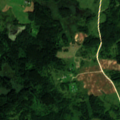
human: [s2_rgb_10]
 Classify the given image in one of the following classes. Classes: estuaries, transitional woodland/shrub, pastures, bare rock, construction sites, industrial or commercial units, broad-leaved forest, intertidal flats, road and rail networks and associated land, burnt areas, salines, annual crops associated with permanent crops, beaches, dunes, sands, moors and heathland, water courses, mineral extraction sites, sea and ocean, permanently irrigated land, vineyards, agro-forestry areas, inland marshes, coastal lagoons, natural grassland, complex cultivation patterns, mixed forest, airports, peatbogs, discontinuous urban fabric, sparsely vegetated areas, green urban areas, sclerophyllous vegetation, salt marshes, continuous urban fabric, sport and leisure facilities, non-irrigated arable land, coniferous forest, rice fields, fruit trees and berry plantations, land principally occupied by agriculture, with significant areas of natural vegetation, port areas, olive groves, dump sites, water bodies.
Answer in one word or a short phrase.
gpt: non-irrigated arable land, pastures, complex cultivation patterns, broad-leaved forest, mixed forest, transitional woodland/shrub